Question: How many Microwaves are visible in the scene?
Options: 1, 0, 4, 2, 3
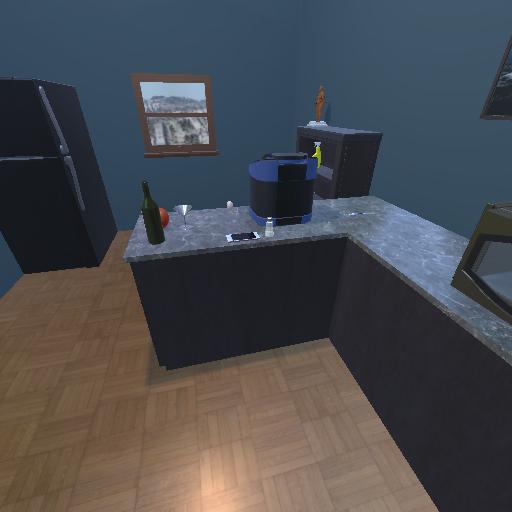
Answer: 1